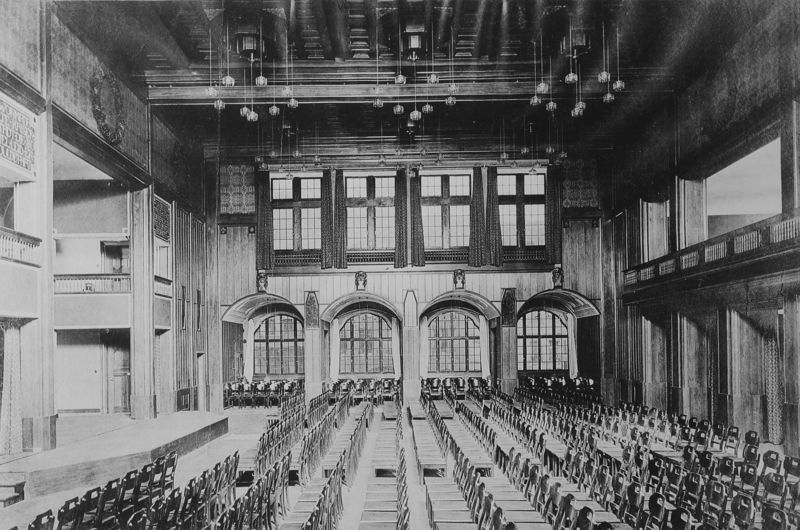
Titel: Festsaal Cornelianum
Künstler: Theodor Fischer
Standort: Worms
Institution: Rathauserweiterung und Cornelianum
Schlagwörter: weiß, fenster, glas, grau, holz, lampe, lampen, schwarz, stuhl, stühle, säulen, tür, zeichnung, versammlung, stein, innenraum, vorhang, brüstung, boden, decke, bühne, theater, balkon, sitze, bogen, türen, leer, leere, empore, loge, saal, rundbogen, vorhänge, uhr, leuchten, galerie, halle, logen, zuschauerraum, foto, fotografie, bögen, kreuz, balustrade, groß, schwarz-weiß, arkaden, reihen, bestuhlung, kongress, fotographie, velde, staat, aula, konzertsaal, bogenfenster, sitzreihen, festsaal, plätze, podium, stuhlreihen, krez, akademisch, bühnr, galerei, leucht, plenum, 3. reich, leerer saal